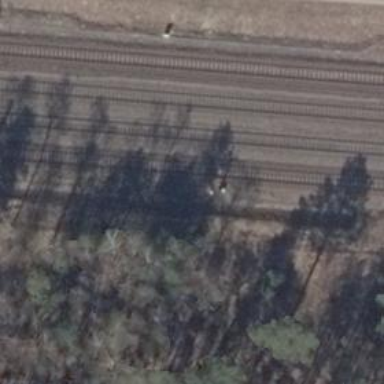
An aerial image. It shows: Railway signal.